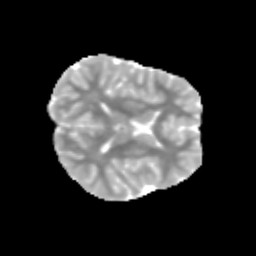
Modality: MD
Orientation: axial
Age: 12
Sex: male
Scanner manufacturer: siemens
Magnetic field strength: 3 T
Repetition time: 3.8 s
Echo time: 0.07 s